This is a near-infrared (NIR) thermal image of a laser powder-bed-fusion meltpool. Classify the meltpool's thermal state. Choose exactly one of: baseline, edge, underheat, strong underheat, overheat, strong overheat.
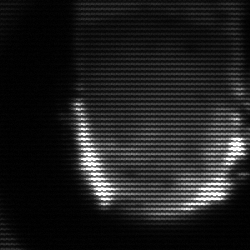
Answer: baseline